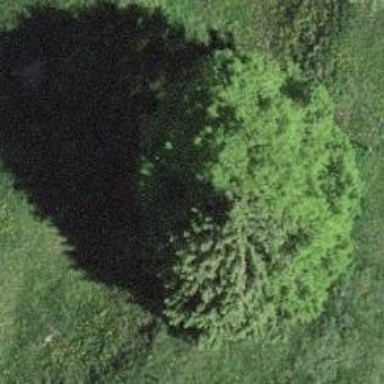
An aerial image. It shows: Single tag "natural: tree."